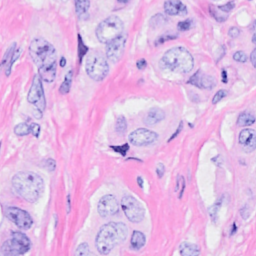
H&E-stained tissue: Breast